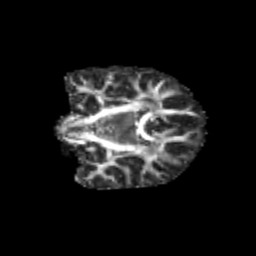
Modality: FA
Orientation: coronal
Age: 11
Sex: female
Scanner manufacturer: siemens
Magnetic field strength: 3 T
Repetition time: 3.8 s
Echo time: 0.07 s